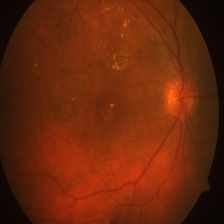
Diabetic retinopathy grade: Severe